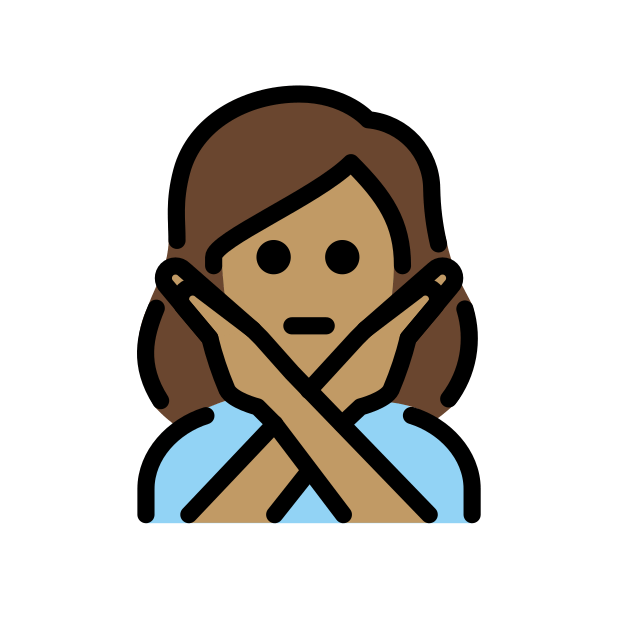
woman gesturing NO: medium skin tone